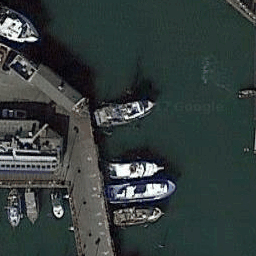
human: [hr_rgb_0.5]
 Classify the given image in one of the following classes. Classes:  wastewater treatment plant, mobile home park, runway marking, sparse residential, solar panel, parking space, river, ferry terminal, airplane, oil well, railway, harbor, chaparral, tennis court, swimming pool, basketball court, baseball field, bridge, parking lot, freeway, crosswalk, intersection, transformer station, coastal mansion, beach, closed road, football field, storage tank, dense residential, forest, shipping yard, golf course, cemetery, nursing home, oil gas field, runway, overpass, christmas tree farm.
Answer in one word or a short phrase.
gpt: harbor